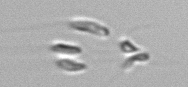
Label: Dinobryon